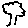
Label: tree